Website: crate-barrel
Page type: customer-info-address
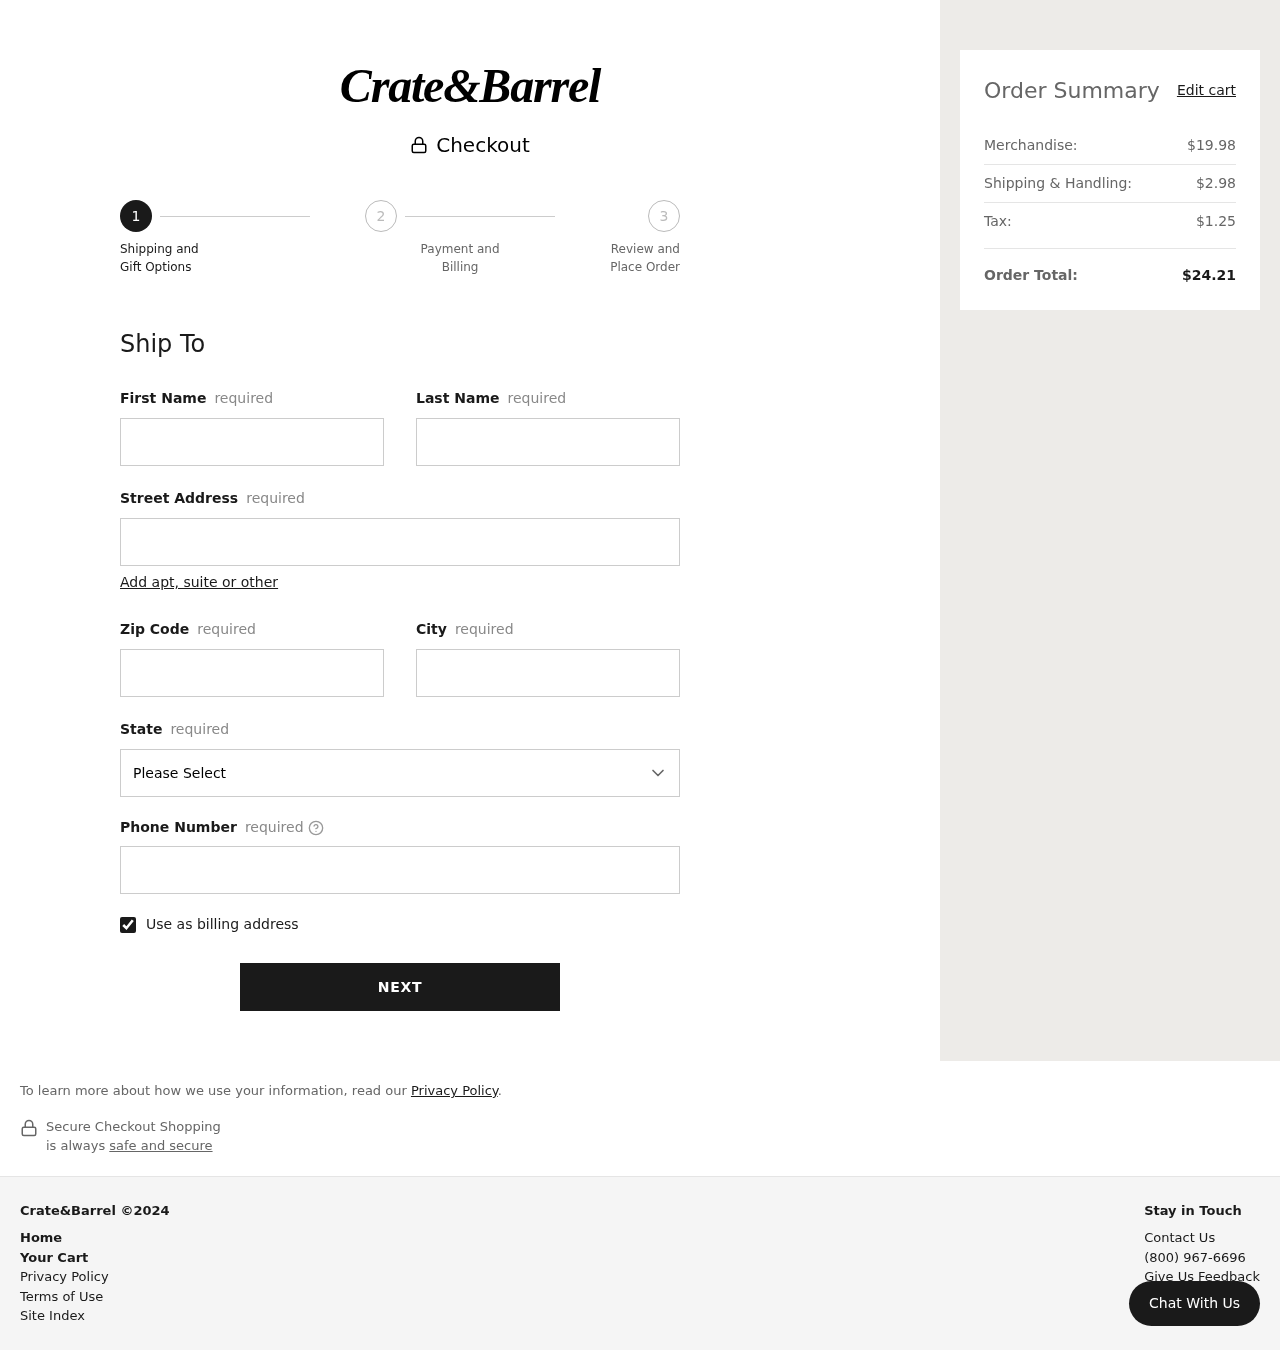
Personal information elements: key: PII_CITY
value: Gibsonburgh
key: PII_FIRSTNAME
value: Matthew
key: PII_LASTNAME
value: Woods
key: PII_PHONE
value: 8668850106
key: PII_POSTCODE
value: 80635
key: PII_STATE
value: Florida
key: PII_STREET
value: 7800 Julia Ranch
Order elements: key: ORDER_SUBTOTAL
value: $19.98
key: ORDER_SHIPPING_COST
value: $2.98
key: ORDER_TAX
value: $1.25
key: ORDER_TOTAL
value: $24.21